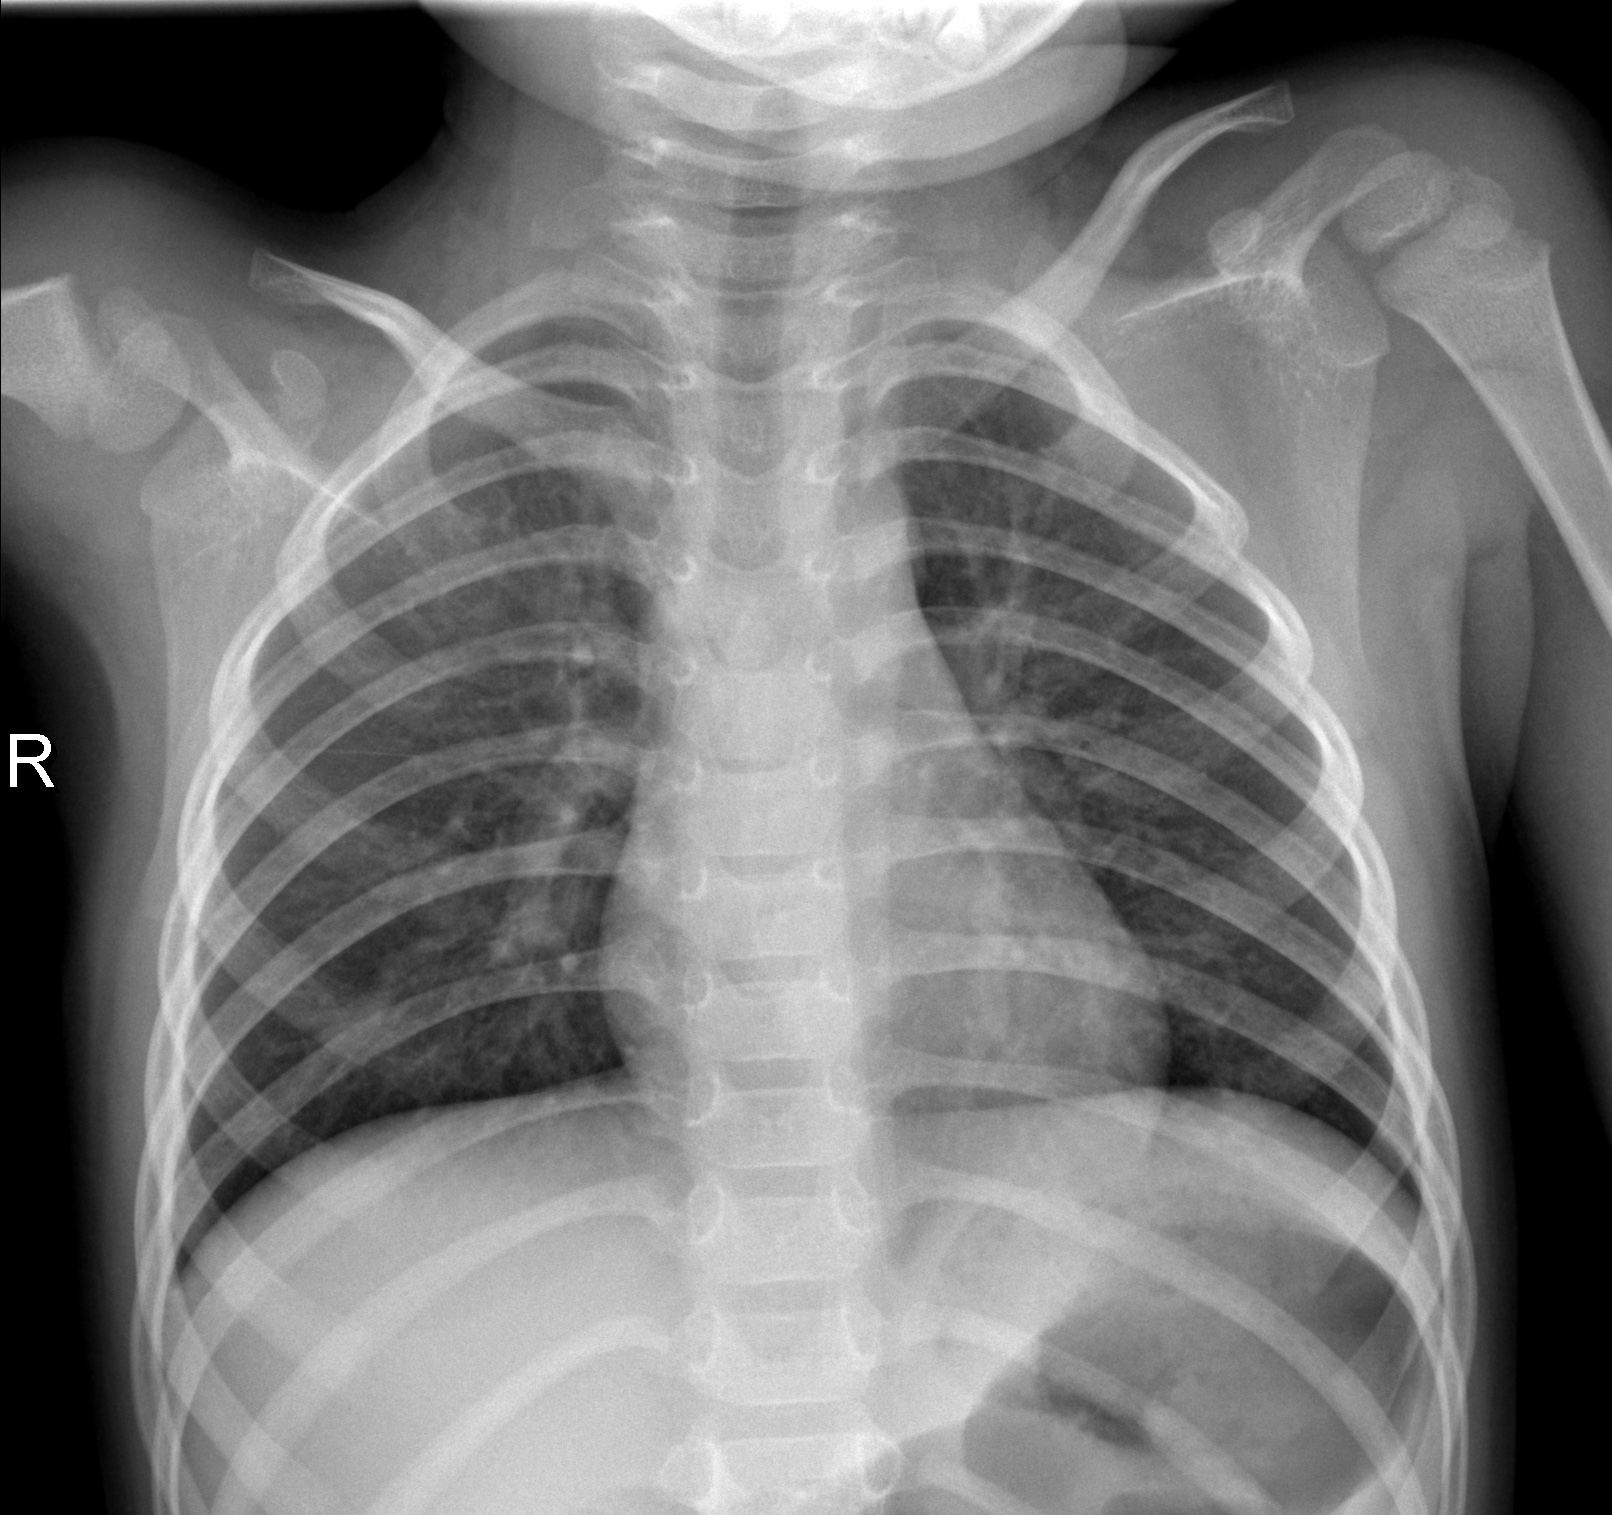
Diagnosis: NORMAL